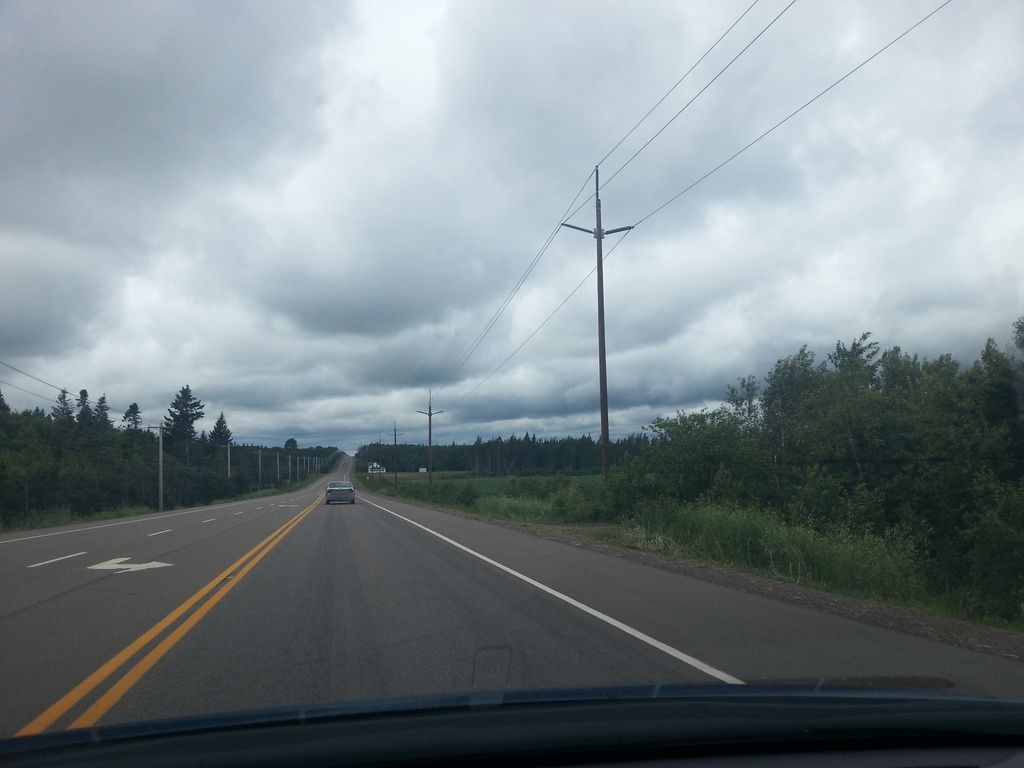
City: charlottetown